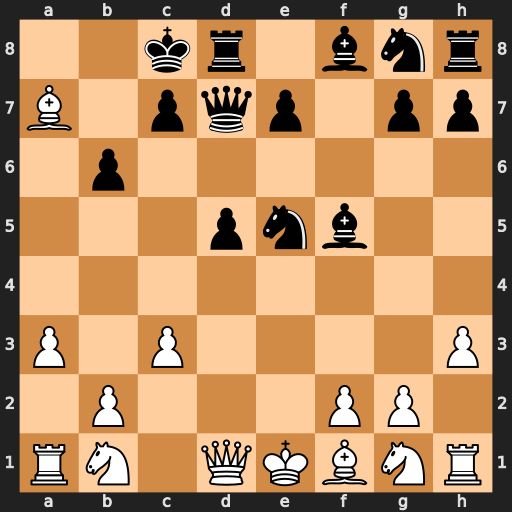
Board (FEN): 2kr1bnr/B1pqp1pp/1p6/3pnb2/8/P1P4P/1P3PP1/RN1QKBNR
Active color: w
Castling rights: KQ
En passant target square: -
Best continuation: Ba6#